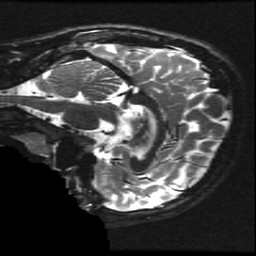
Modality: T2w
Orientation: sagittal
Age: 14
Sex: male
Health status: ill
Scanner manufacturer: ge
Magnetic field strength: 3 T
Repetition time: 7.5 s
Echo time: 0.1015 s